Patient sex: F
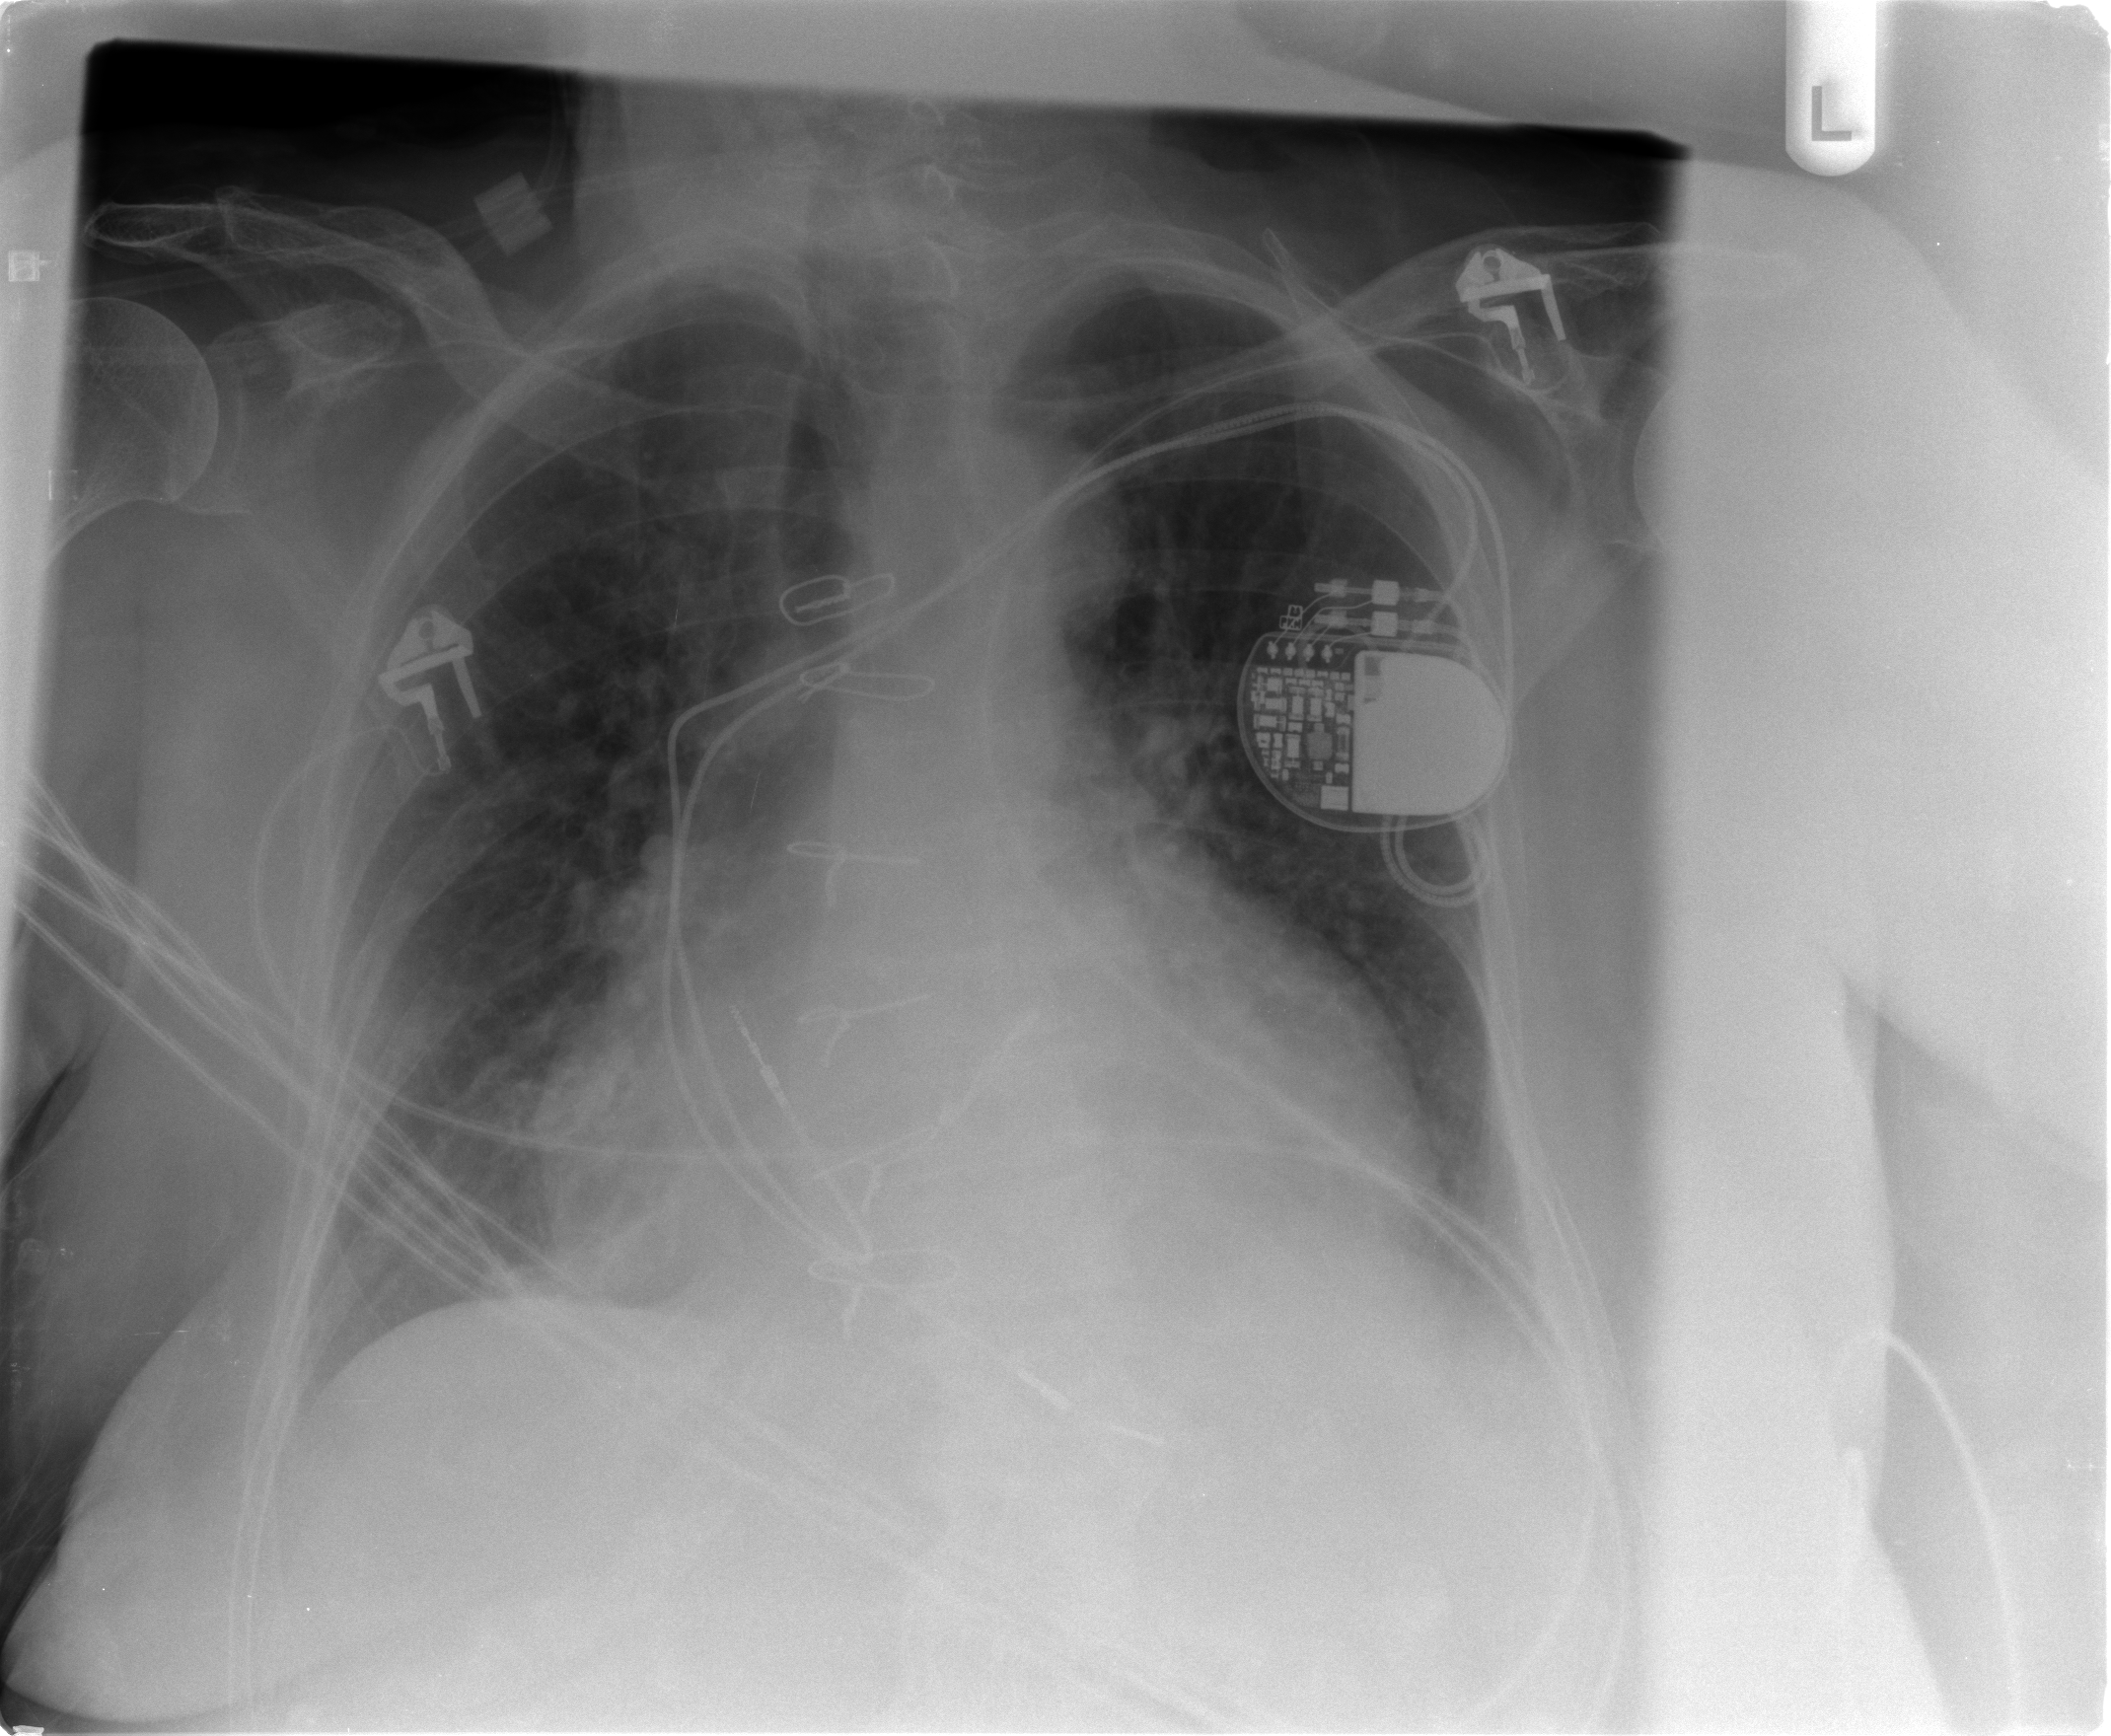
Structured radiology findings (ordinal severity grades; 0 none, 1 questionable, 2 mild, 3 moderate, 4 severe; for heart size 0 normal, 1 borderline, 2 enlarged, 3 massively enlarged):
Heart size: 3
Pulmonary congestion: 2
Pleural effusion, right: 0
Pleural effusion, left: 2
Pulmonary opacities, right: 2
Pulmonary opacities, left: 0
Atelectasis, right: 2
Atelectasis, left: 2